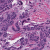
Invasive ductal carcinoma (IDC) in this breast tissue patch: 1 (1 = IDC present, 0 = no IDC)